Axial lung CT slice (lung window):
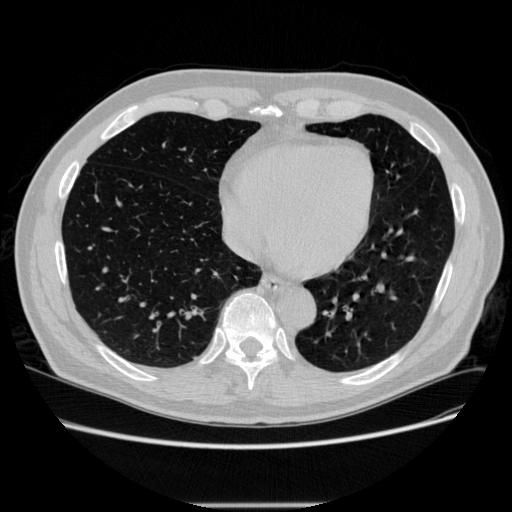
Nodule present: no